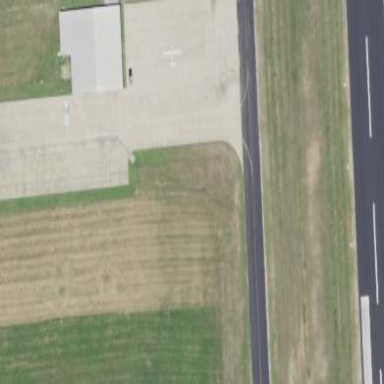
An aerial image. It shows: Apron at the airport.